Field crop: tomato
Growth stage: 1
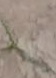
Species: cyperus